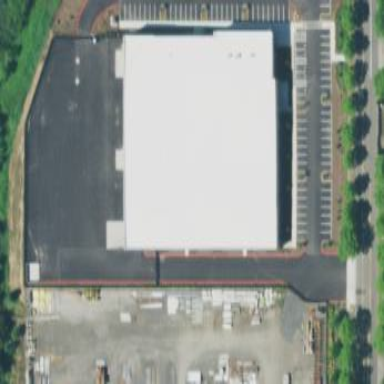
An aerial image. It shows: Building.